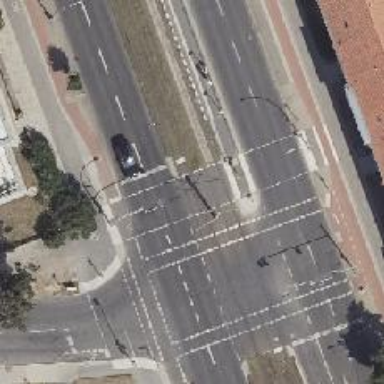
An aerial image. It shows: Tram crossing with traffic signals.